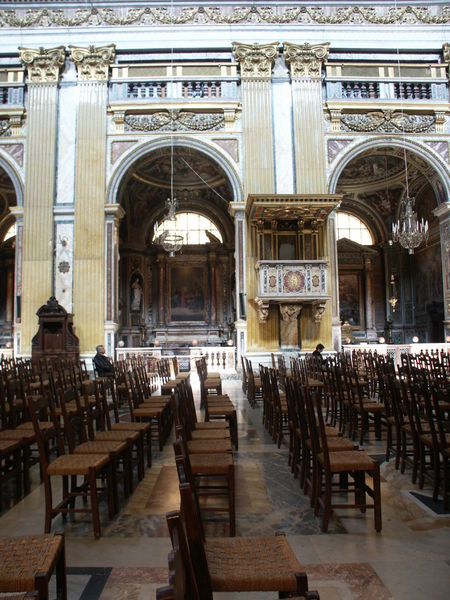
Titel: Langhaus von Il Gesù in Rom
Künstler: Giacomo Barozzi da Vignola
Standort: Rom, Il Gesù (EU - I - Latium)
Schlagwörter: blau, schatten, weiß, fenster, lampen, licht, marmor, stühle, säulen, innenraum, kirche, sonne, gold, theater, italien, fußboden, saal, gestühl, korb, leuchter, balkone, foto, bögen, mosaik, rom, kapitell, girlanden, sims, bestuhlung, kanzel, geflochten, saalkirche, il gesu, schalldeckel, altäre, jesuiten, n, jesuizen